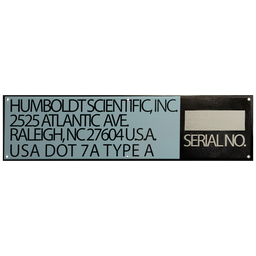
Label: decoration